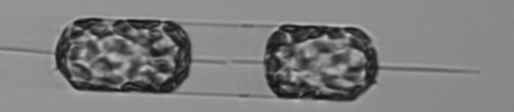
Label: Ditylum_brightwellii